Question: First i apologize for the question as i don't know how else to phrase it.
I saw this in an app called <URL>
The same effect is available in android 2.3 and 4.1.2 devices.

I tried using ViewFlipper with simple slide animation but it only shows the leaving image and the incoming image. I would like to know if this is a widget or any suggestions on how i can implement this. (three images visible with the shrinking effect)
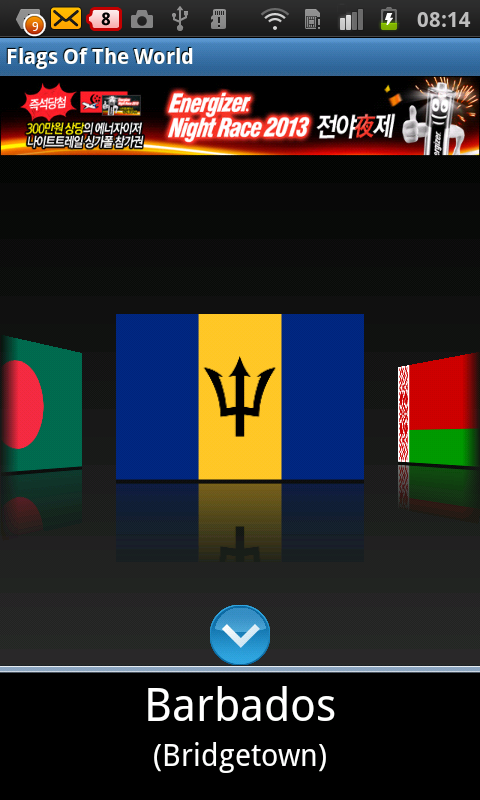
Answer: A lot of time is passed since you asked this question, but... better late than never!
There's a custom view called <URL> that seems to do exactly what you asked.